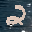
Label: 2